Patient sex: F
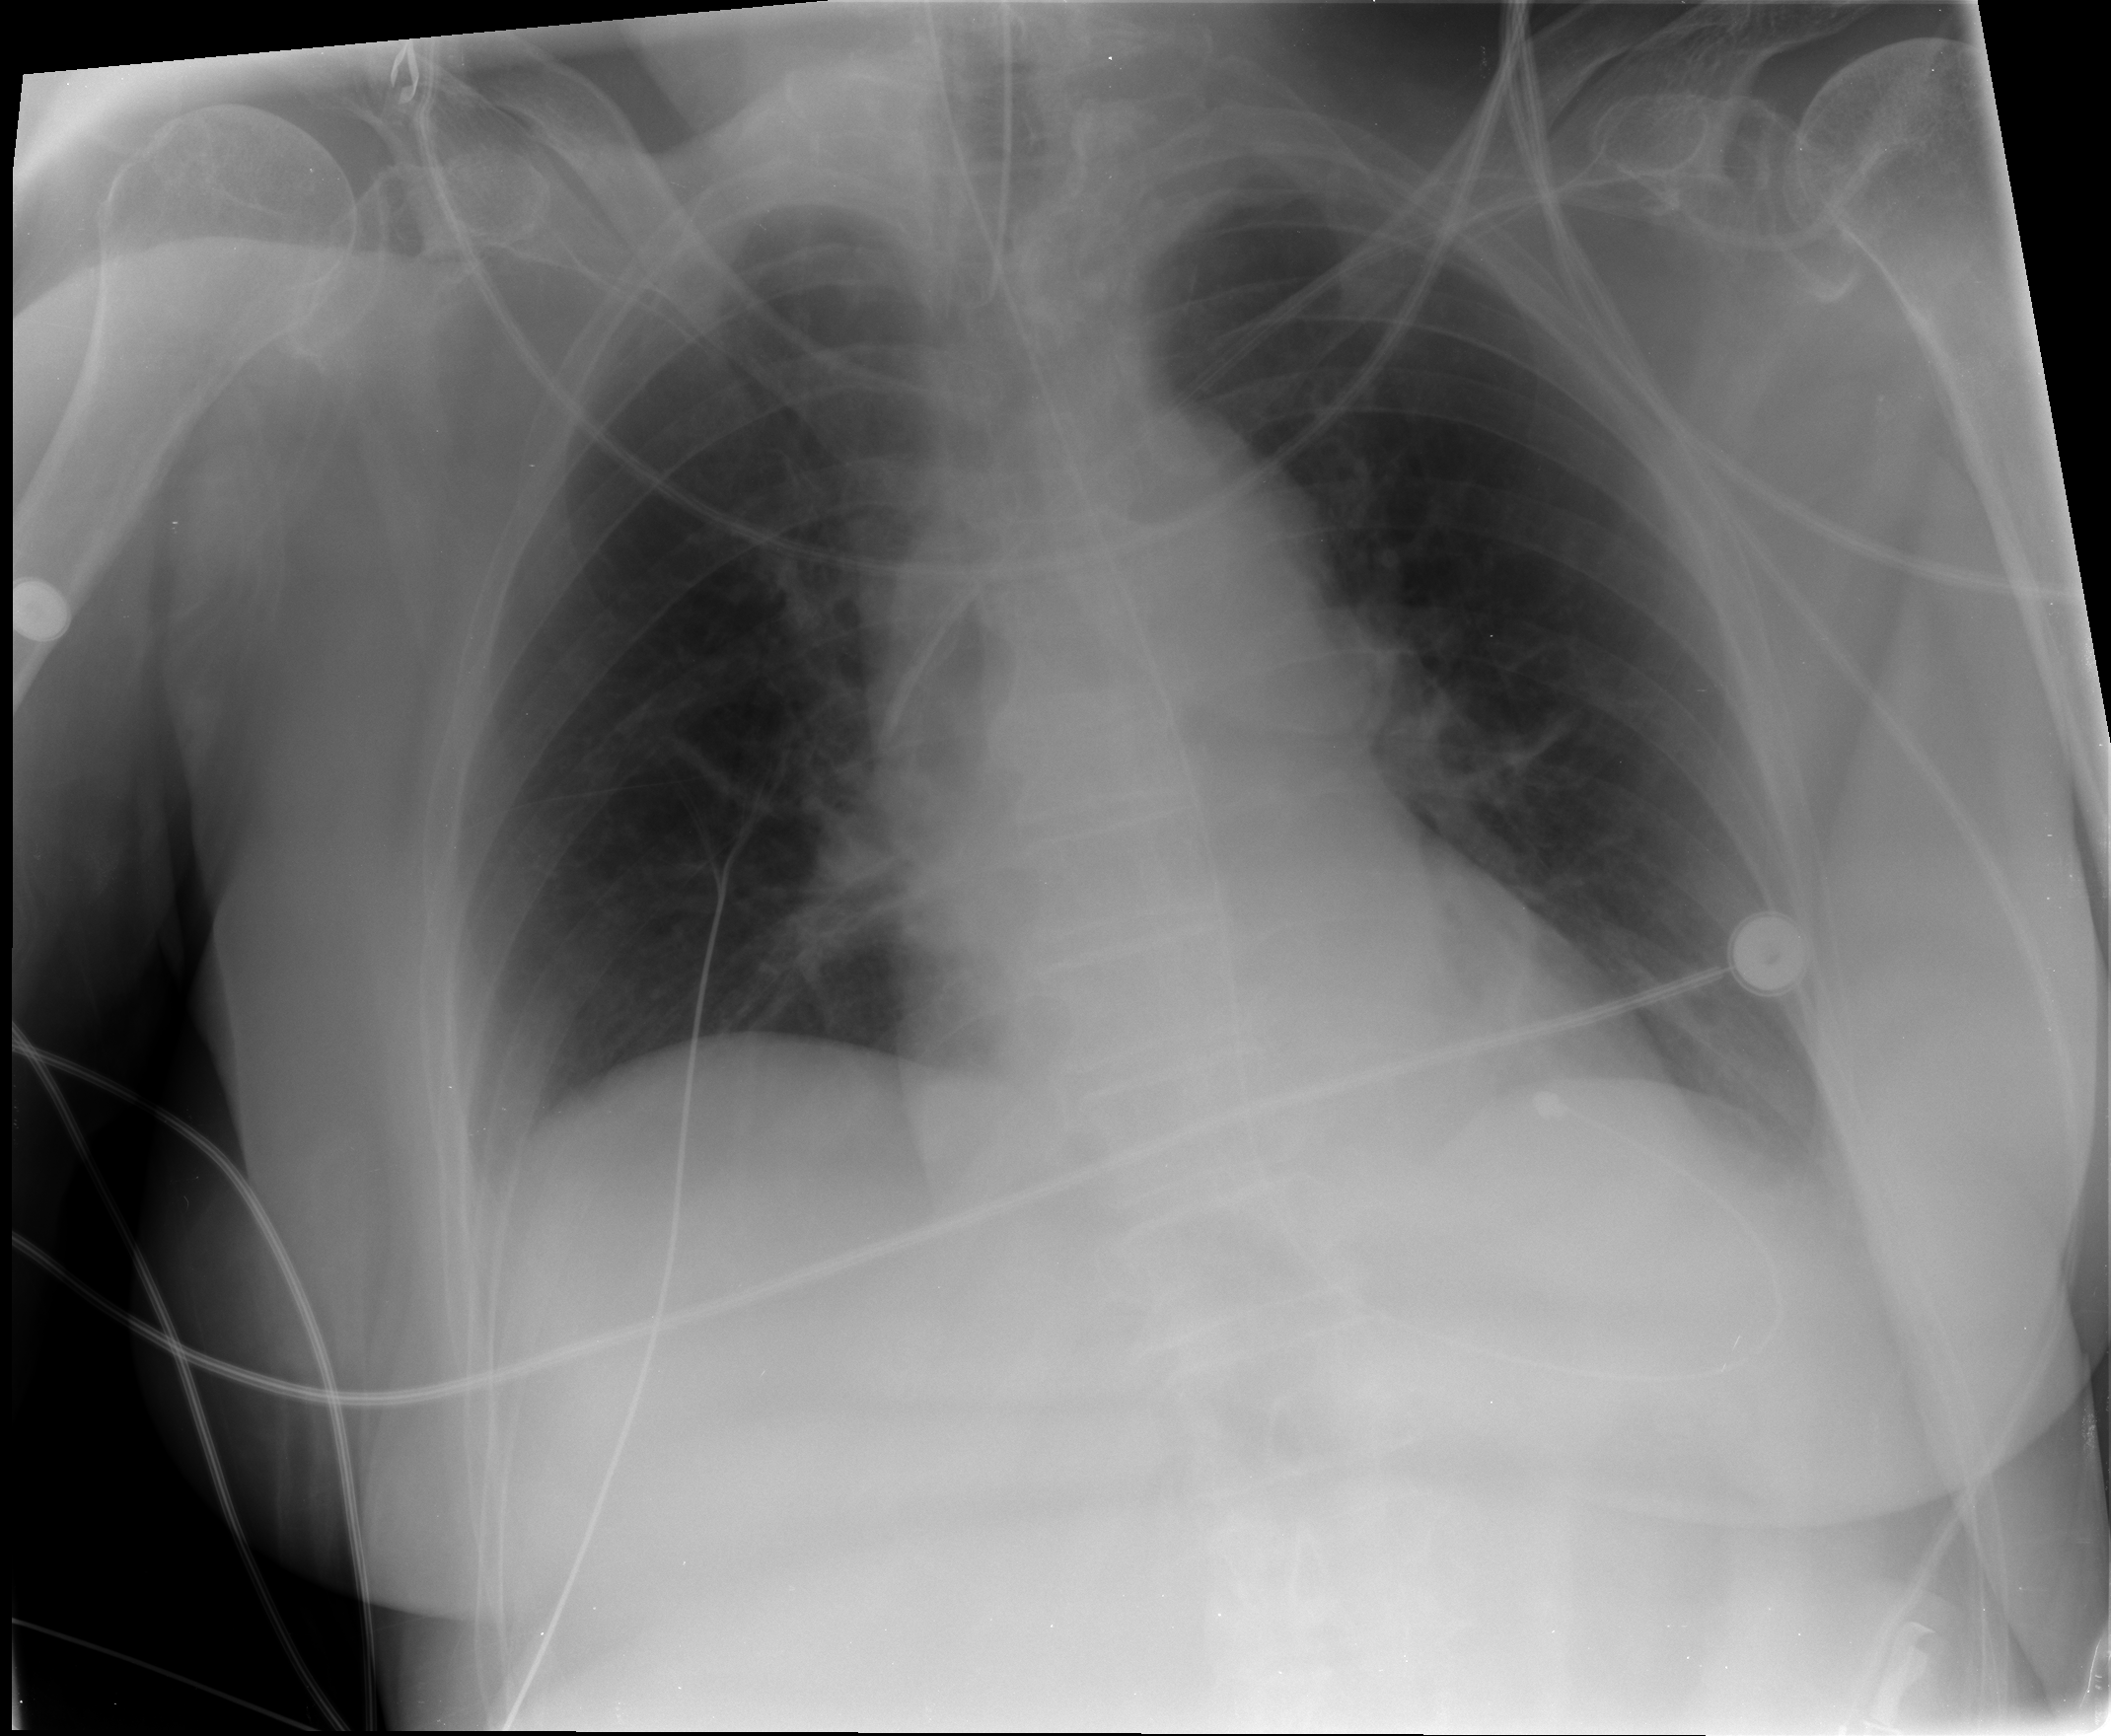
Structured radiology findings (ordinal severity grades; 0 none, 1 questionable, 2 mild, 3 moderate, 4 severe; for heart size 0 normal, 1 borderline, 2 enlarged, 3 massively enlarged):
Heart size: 2
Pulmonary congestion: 0
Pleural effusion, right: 1
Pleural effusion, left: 1
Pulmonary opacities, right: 0
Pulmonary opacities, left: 0
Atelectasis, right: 0
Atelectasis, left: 0